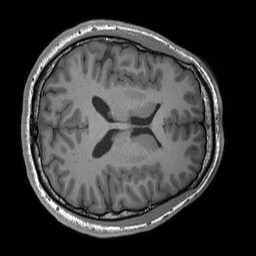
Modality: T1w
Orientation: axial